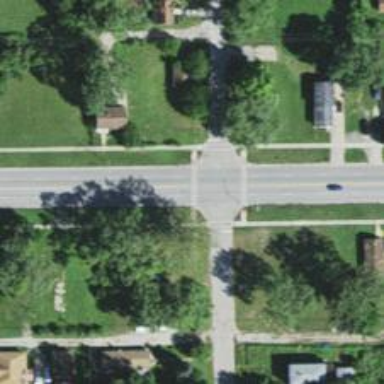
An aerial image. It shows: Marked crossing on the road.